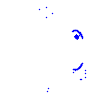
Particle: kaon